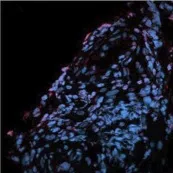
Functional characterization of DUOX2 mutation R1059C. (C) Immunofluorescence microscopy of DUOX2 (red) stained biopsy sections from a healthy donor and the patient confirming apical membrane localization; DAPI for nuclei (blue) (scale bar 50F. Tm).
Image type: pathology (immunostaining)